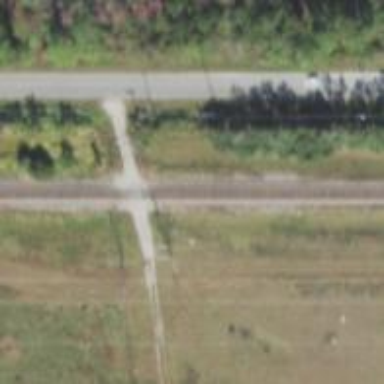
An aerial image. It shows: Railway level crossing.